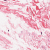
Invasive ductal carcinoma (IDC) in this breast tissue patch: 0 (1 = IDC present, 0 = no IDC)